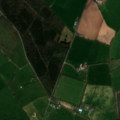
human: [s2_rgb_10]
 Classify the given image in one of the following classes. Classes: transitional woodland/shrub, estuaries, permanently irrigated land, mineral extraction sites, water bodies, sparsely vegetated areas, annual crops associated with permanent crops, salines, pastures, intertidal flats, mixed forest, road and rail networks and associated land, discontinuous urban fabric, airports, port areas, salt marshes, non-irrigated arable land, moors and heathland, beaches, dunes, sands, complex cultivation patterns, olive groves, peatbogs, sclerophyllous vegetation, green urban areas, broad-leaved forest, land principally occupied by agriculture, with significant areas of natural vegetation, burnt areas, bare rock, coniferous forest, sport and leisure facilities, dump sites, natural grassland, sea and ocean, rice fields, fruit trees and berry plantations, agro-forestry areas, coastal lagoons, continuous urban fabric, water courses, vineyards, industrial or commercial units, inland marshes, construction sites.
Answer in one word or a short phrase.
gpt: non-irrigated arable land, pastures, broad-leaved forest